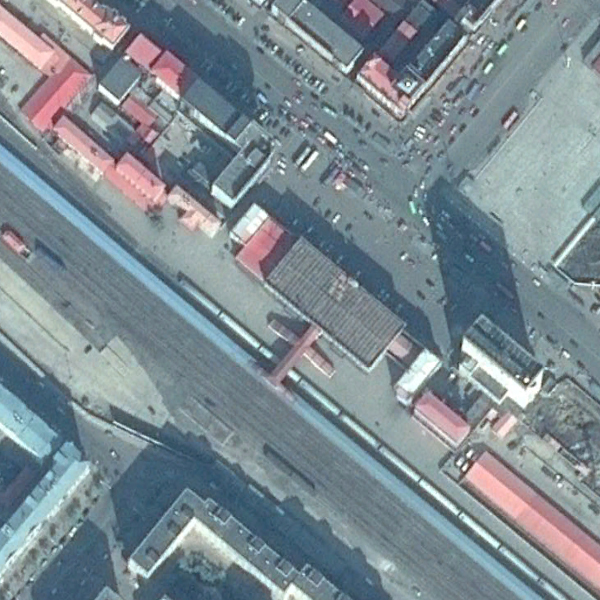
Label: RailwayStation